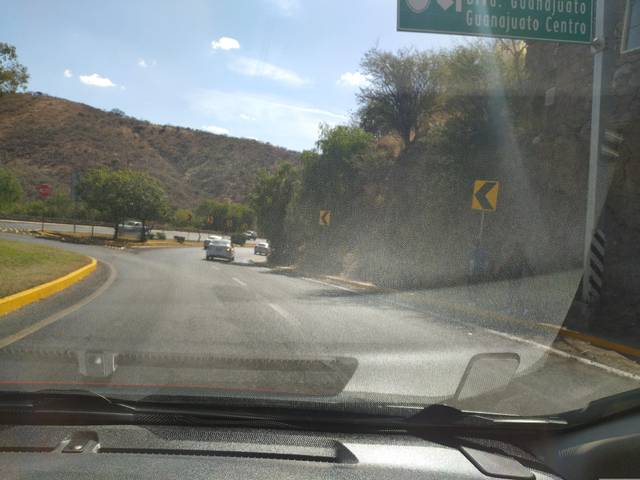
Region: Mexico
Coordinates: 21.011, -101.263